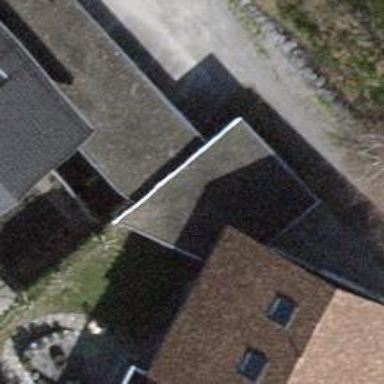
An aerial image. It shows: Garage building.